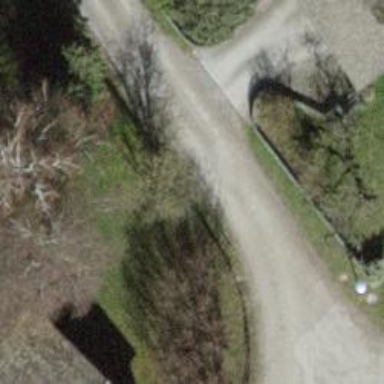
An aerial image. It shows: Unpaved road in residential area.